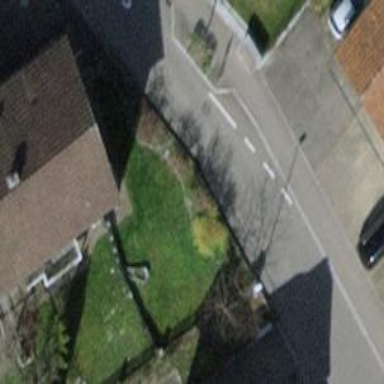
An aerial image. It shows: Residential road with sidewalk on the left side.